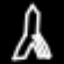
Label: The Eiffel Tower